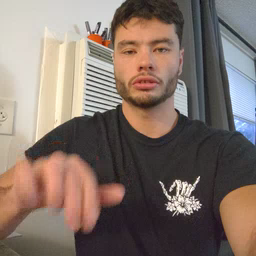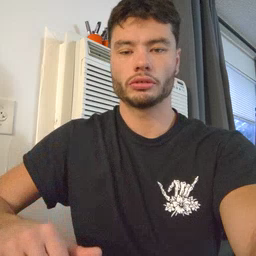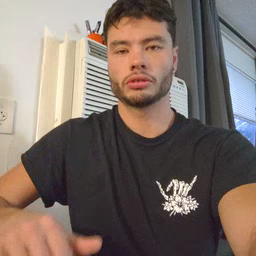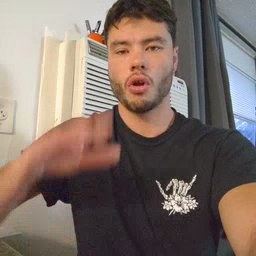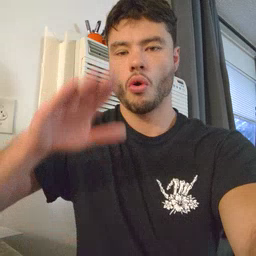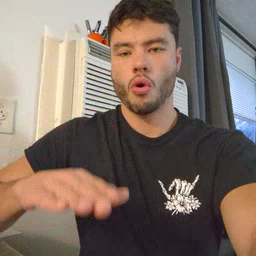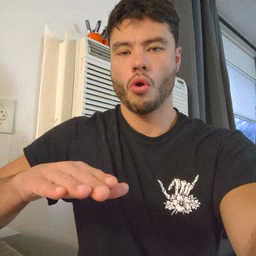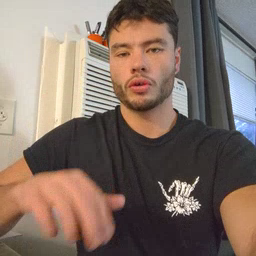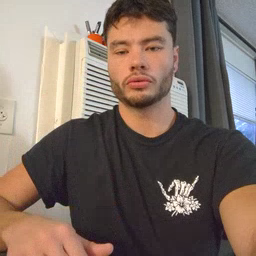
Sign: on